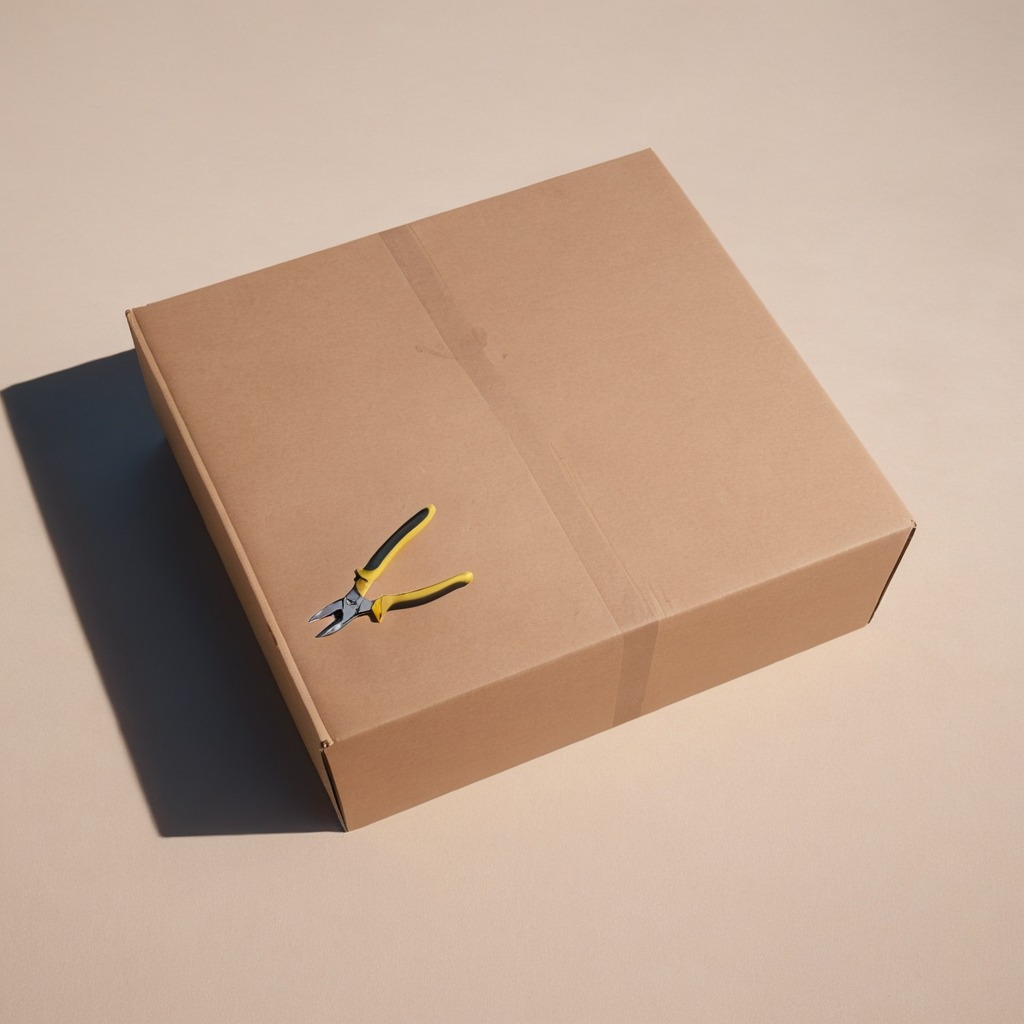
A plier is lying on the cardboard box surface.